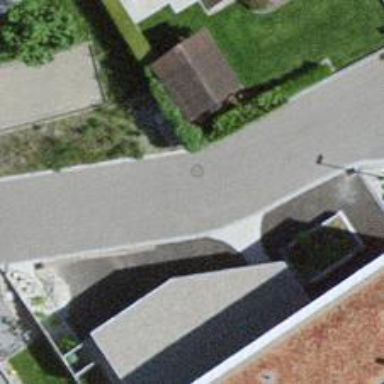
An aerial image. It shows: Smooth asphalt road in residential area.